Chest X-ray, AP view. Patient: 73 years old, sex F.
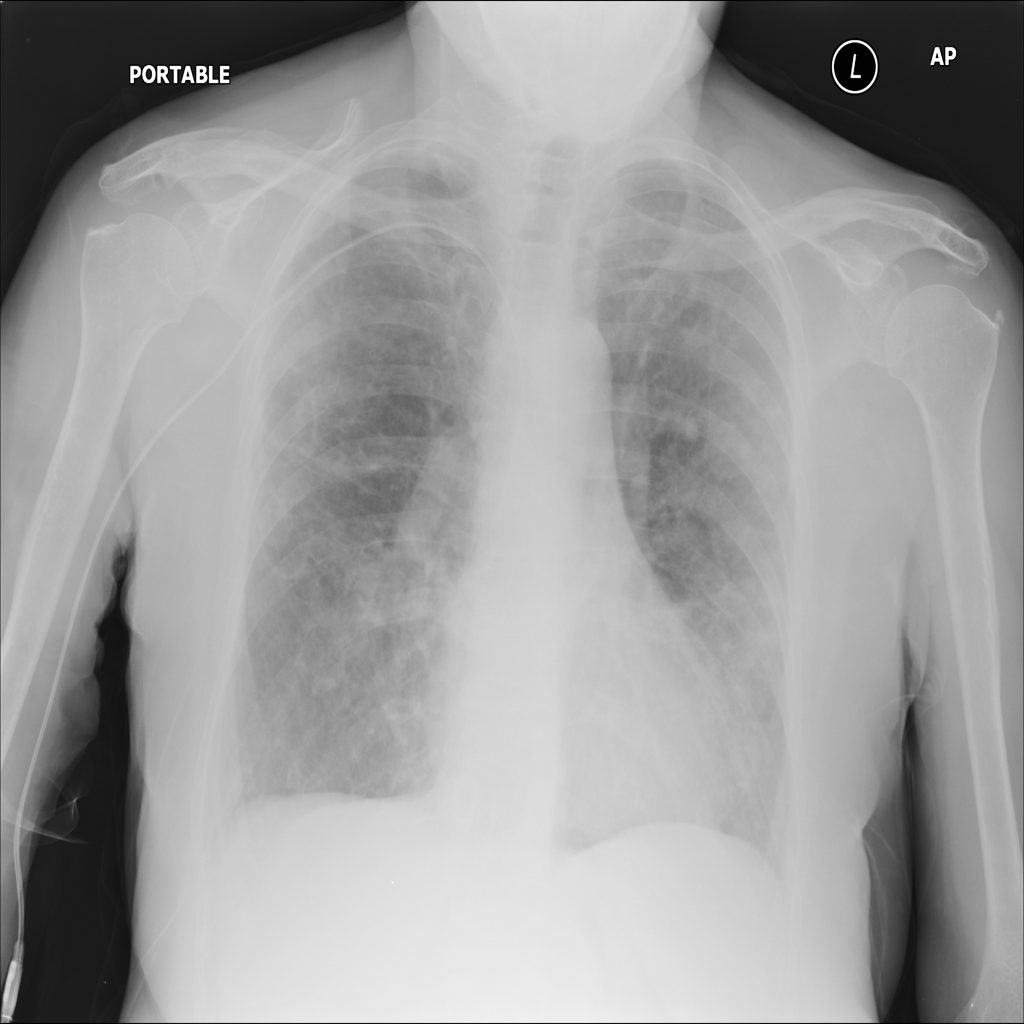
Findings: Infiltration